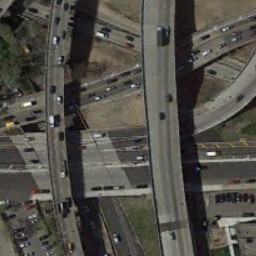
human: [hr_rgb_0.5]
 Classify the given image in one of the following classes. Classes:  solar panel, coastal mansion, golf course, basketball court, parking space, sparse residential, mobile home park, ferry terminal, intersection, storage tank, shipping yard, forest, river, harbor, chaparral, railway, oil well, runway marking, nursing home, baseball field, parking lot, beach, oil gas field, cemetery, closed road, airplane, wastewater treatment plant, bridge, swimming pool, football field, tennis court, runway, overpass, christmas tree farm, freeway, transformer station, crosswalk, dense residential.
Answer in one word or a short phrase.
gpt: overpass